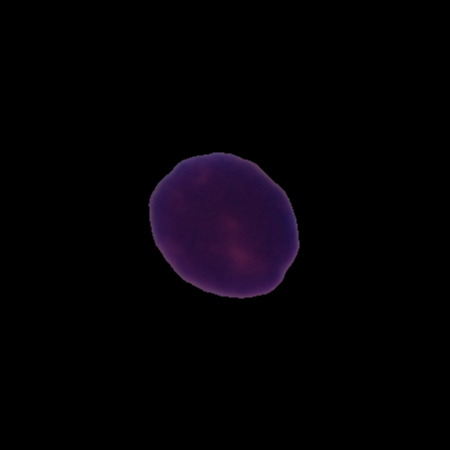
Label: healthy